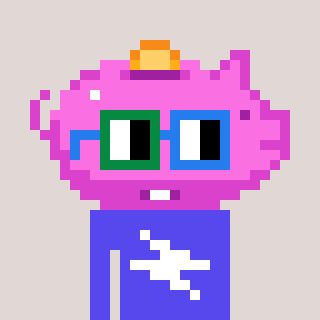
a pixel art character with square green and blue glasses, a piggybank-shaped head and a computerblue-colored body on a warm background